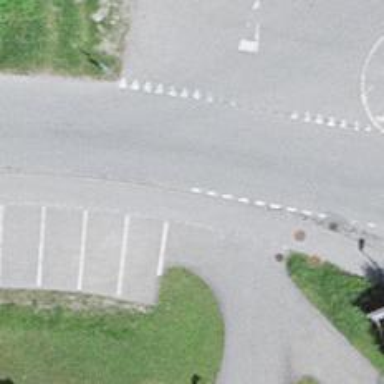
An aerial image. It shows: Road serving as parking aisle.